Question: While trying to use <URL> i managed to get it working with an output as shown below
Is there a way that the following options can be modified
1. Removing the grids (I could manually change the stroke-width of those elements in the html to 0 to remove the grids, Is there a property / any other way available to do this?)
2. spacing between the categories
3. shifting the entire category table, so that i can insert a custom axis above it?
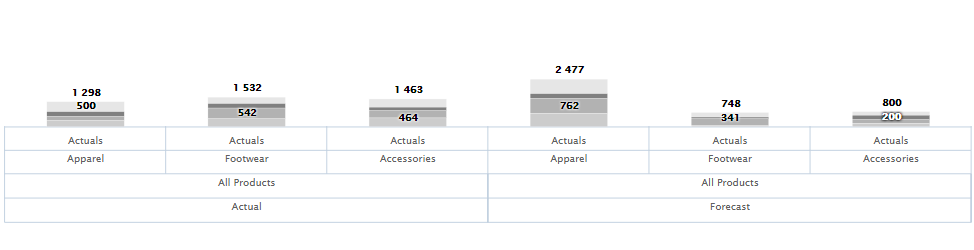
Answer: As you can see in the <URL>, you can use the 'groupedOptions' property to apply your styles :
'''
xAxis: {
labels: {
groupedOptions: [{
style: {
color: 'red' // set red font for labels in 1st-Level
}
}, {
rotation: -45, // rotate labels for a 2nd-level
align: 'right'
}],
rotation: 0 // 0-level options aren't changed, use them as always
},
categories: /* Your grouped categories */
}
'''
You can therefore style almost everything you want of the 'xAxis'.
This will only allow you to modify the labels style. Sorry.